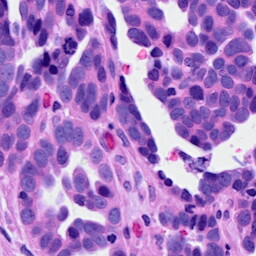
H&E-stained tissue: Ovarian